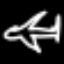
Label: airplane